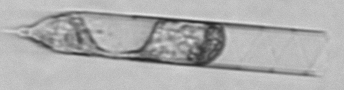
Label: Rhizosolenia